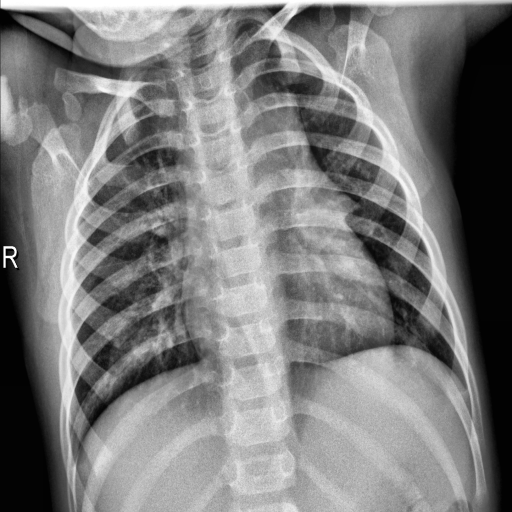
Finding: NORMAL